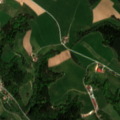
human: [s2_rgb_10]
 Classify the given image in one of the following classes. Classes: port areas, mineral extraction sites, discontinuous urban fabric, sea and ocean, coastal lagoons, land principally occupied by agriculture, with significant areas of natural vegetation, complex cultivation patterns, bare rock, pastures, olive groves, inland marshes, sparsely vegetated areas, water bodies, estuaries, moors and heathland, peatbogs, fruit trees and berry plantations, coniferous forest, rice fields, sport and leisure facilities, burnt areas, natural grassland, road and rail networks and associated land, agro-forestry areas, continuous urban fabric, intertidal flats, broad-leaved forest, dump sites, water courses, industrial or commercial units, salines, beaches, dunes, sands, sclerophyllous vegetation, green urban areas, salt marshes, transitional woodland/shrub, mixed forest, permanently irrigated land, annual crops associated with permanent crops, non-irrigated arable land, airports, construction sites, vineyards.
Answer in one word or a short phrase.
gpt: non-irrigated arable land, complex cultivation patterns, mixed forest